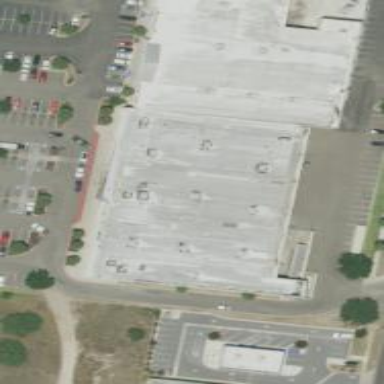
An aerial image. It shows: Retail building.